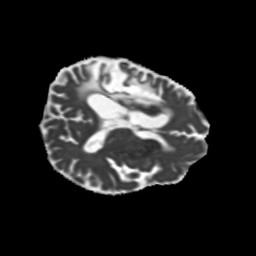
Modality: MD
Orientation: axial
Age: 54
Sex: male
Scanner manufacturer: siemens
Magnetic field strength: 3 T
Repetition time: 5.25 s
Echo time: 0.08 s